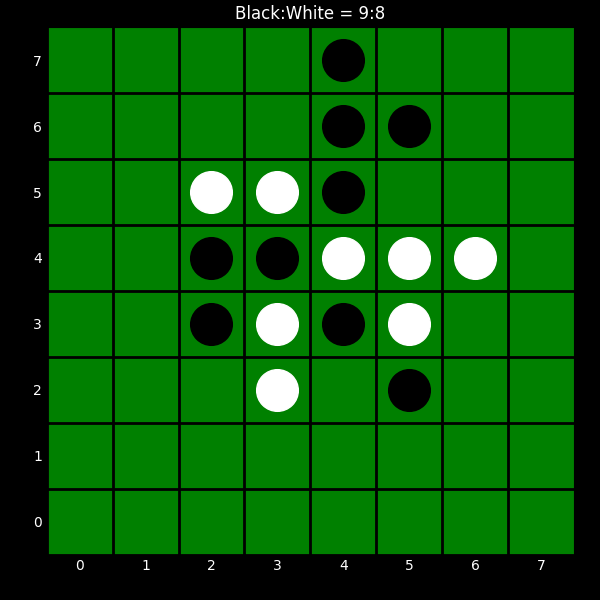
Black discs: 9
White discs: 8